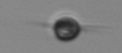
Label: Acanthoica_quattrospina